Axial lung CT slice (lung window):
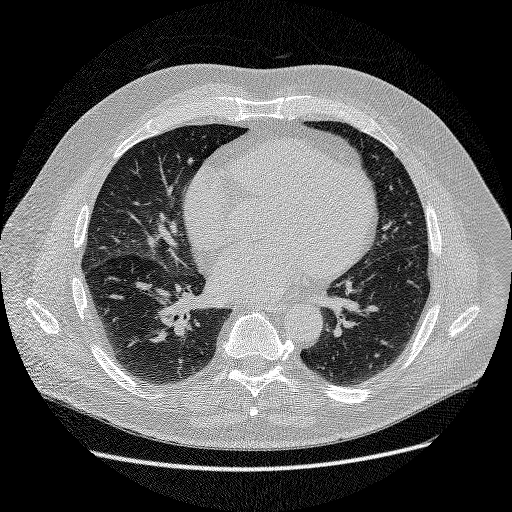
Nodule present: no